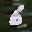
Label: 6